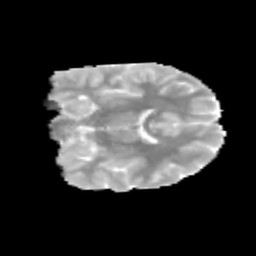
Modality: MD
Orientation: coronal
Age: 12
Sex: female
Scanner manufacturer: siemens
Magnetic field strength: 3 T
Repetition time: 3.8 s
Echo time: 0.07 s